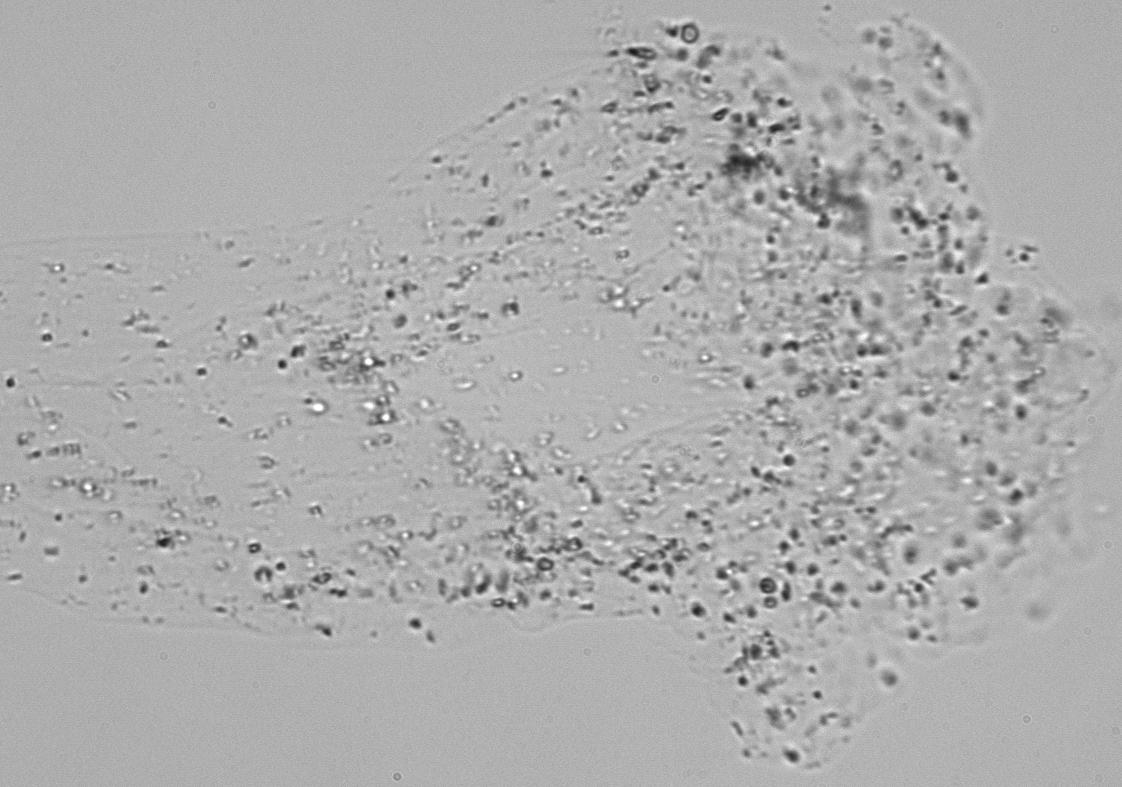
Label: Phaeocystis